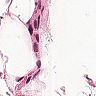
Metastatic tissue present: no